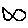
Label: fish